Field crop: tomato
Growth stage: 1
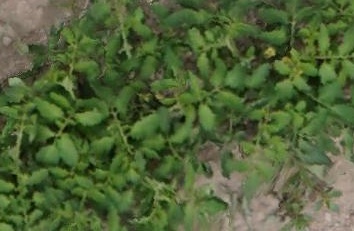
Species: tomato